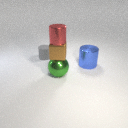
large green metal sphere below small red metal cylinder